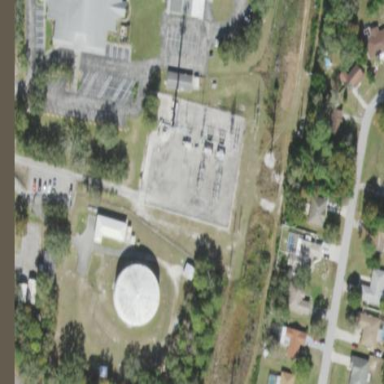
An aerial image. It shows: Outdoor distribution level power substation.